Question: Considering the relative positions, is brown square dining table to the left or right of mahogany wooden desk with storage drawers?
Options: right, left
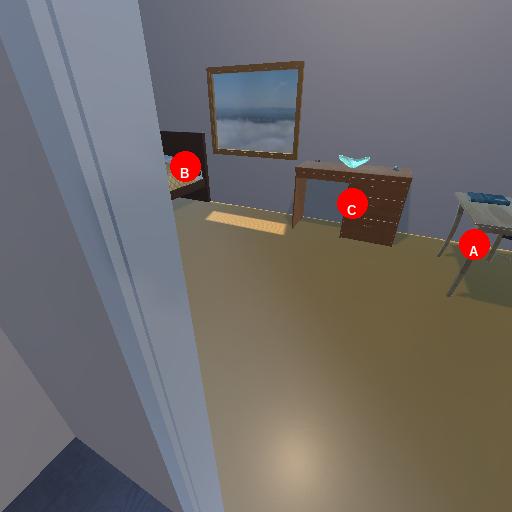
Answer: right